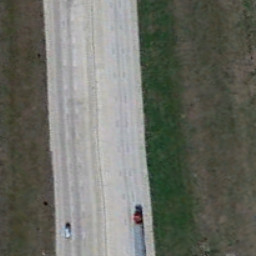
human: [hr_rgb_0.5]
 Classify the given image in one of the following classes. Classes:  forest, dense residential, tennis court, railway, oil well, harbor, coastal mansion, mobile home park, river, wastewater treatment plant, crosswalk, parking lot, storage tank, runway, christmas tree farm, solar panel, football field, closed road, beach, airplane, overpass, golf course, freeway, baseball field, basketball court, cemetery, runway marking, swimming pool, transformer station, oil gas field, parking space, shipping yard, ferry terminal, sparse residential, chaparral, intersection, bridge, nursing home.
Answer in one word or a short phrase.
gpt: freeway